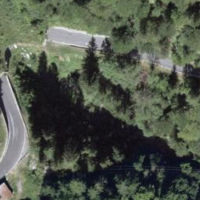
EUNIS habitat code: 44
Species observed at this site:
Callimorpha dominula